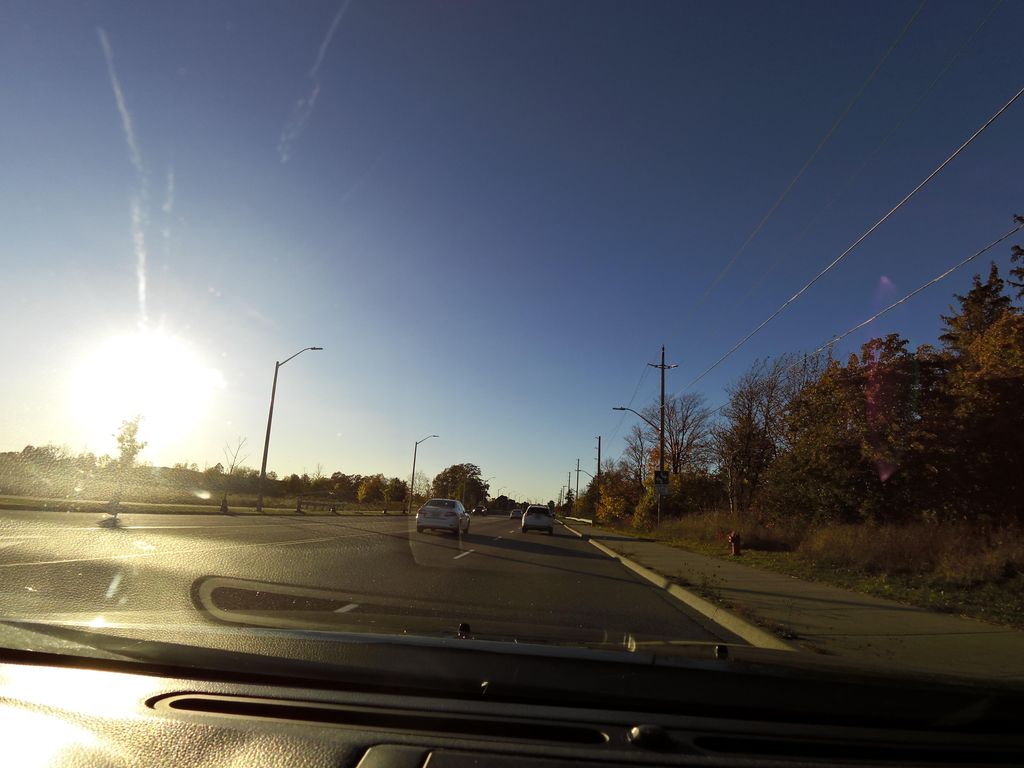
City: hamilton